Field crop: tomato
Growth stage: 1
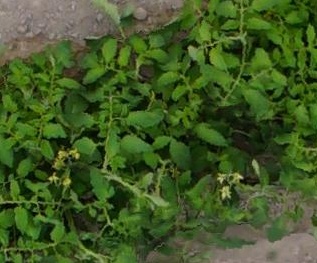
Species: tomato